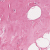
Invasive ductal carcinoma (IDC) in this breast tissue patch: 0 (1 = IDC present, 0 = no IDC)